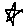
Label: star